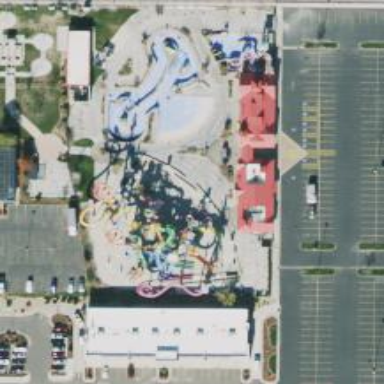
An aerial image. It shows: Water slide attraction.